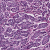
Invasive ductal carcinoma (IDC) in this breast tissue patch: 1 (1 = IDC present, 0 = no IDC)